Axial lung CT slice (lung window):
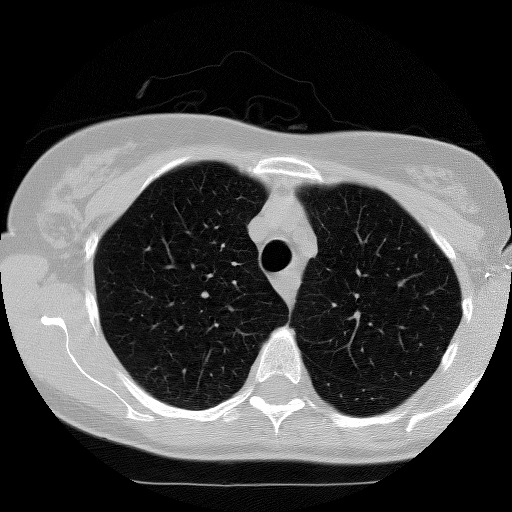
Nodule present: no